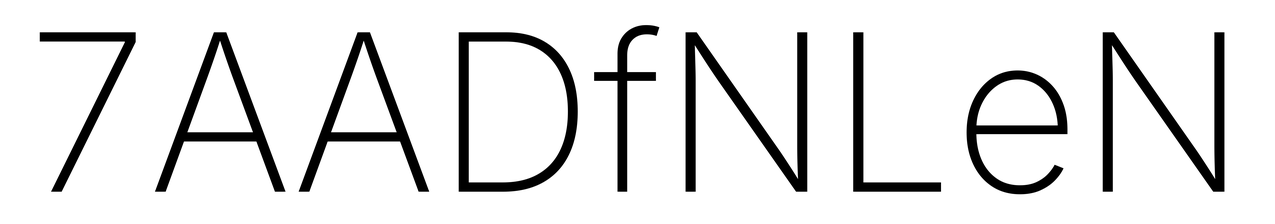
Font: Inter_ExtraLight